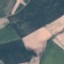
Land use / land cover class: AnnualCrop